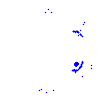
Particle: electron